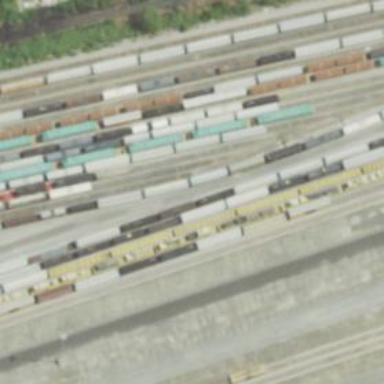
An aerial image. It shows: Railway siding with rails.